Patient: sex F, age 64
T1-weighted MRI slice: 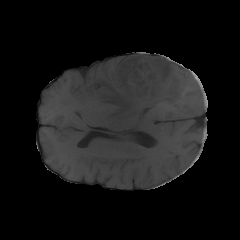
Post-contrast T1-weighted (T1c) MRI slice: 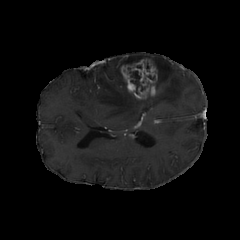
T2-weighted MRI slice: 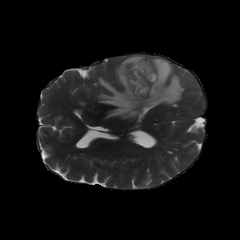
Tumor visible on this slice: yes
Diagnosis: Glioblastoma, IDH-wildtype
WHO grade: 4